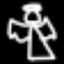
Label: angel